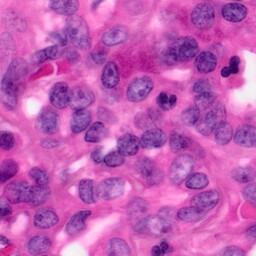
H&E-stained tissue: Pancreatic